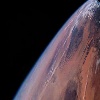
Label: land